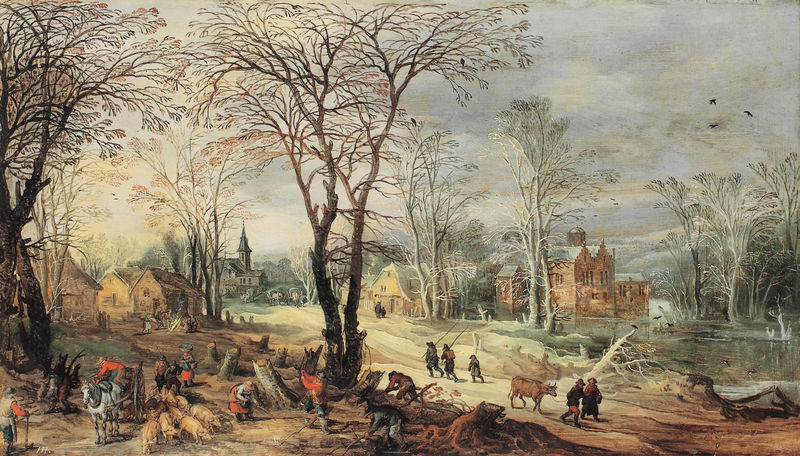
Titel: Braunschweiger Jahreszeitenzyklus
Künstler: Josse de d. J. Momper
Institution: Braunschweig, Herzog Anton Ulrich-Museum
Schlagwörter: baum, gemälde, himmel, mann, vogel, wasser, bäume, fluss, landschaft, menschen, see, stadt, teich, braun, holz, straße, eis, gebäude, rot, schloss, tier, weg, mensch, holland, niederlande, birken, erde, feld, häuser, kalt, kühe, vögel, kirche, rauch, land, arbeit, bauern, genre, kamin, pferd, pferde, ansicht, arbeiten, ernte, feldarbeit, sammeln, dorf, kuh, rind, schweine, herbst, winter, enten, kutsche, arbeiter, soldaten, bauer, schwein, kälte, soldat, holzfäller, rodung, breughel, raureif, ochse, stier, baumstumpf, brueghel, bäum, angler, evangelisch, dorfansicht, brain, 3winter, baumsümpfe, holzung, ebäume